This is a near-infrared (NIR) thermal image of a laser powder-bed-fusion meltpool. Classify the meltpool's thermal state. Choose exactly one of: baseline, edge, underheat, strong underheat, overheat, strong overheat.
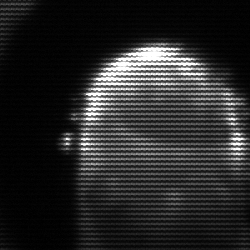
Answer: baseline